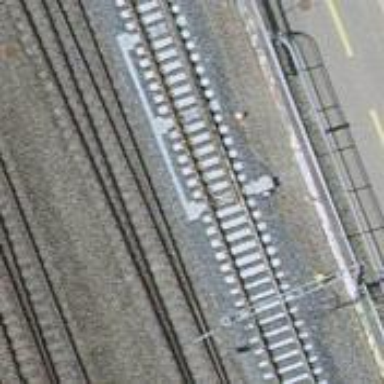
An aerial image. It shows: Railway switch.